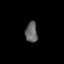
Tissue: prostate
Cell type: T cells
Senescence score: 0.7487
Nuclear area (px): 240
Mean DAPI intensity: 101.667